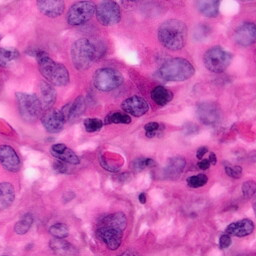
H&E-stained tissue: Pancreatic